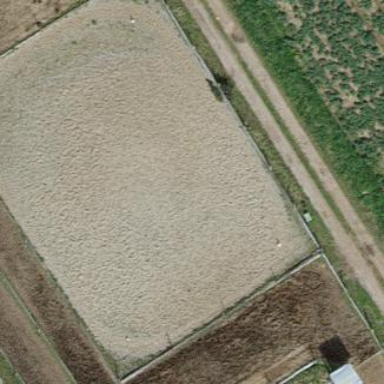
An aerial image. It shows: Equestrian pitch for leisure land activities.